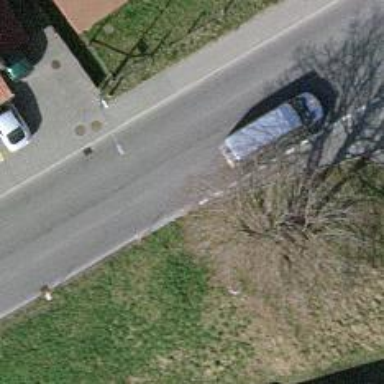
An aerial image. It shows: Bus stop with sheltered platform for public transport.